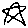
Label: star